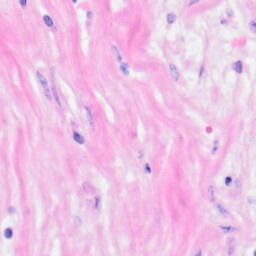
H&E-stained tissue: Kidney